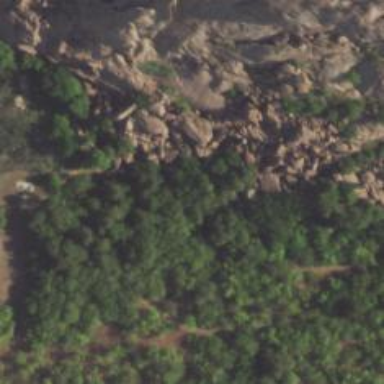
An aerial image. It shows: Climbing crag.